Question: I am trying to add a webjobs after creating and configuring a web app.
But the webjobs tab is disbled

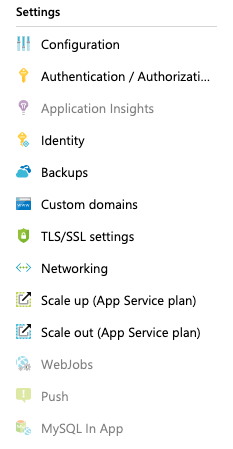
Answer: Actually, WebJobs feature is only support in Azure WebApp for Windows, not for Linux on Container. So if you want to use Azure WebJobs, please first to create an instance of Azure App Service for Windows, then to refer to the offical document <URL> to add your webjob.
For Linux on Container, to realize two types of WebJobs: continuous and triggered, I have some suggestions for you as below.
1. For continuous webjob, it just run webjob logic code in a loop. You only need to run your loop code on container via CMD in Dockerfile
2. For triggered webjob, you can try to use crontab with a schedule expression to trigger your code, please refer to the SO thread How to run a cron job inside a docker container? and the Unix SE thread https://unix.stackexchange.com/questions/429076/crontab-in-docker-container to know it. Otherwise, you also can try to integrate crontab-like libraries with programming languages you used to trigger your code, such as Quartz or cron4j for Java, schedule(SO thread referenced How do I get a Cron like scheduler in Python?) or crontab for Python, node-cron for Node.js, etc.
Hope it helps.